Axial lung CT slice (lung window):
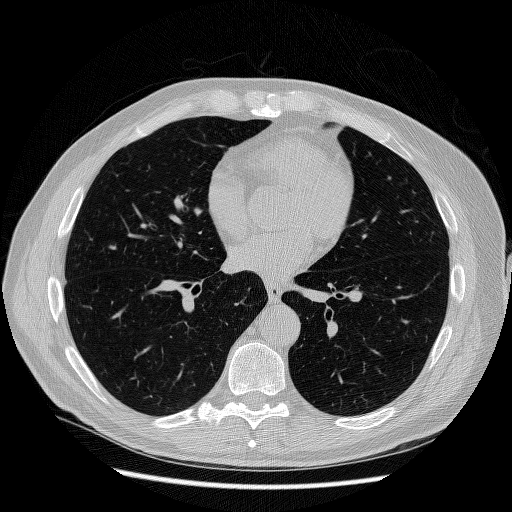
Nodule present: no